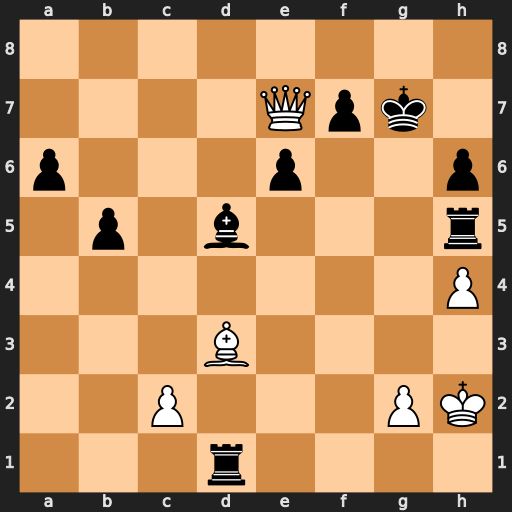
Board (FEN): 8/4Qpk1/p3p2p/1p1b3r/7P/3B4/2P3PK/3r4
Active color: w
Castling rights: -
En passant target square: -
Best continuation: Be2 Rxh4+ Qxh4